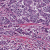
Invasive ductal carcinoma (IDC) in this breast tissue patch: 1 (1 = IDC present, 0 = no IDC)